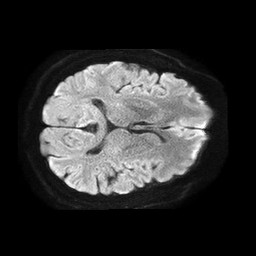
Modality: TRACE
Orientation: axial
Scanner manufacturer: philips
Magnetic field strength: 1.5 T
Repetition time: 4.6 s
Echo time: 0.08941 s